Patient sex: M
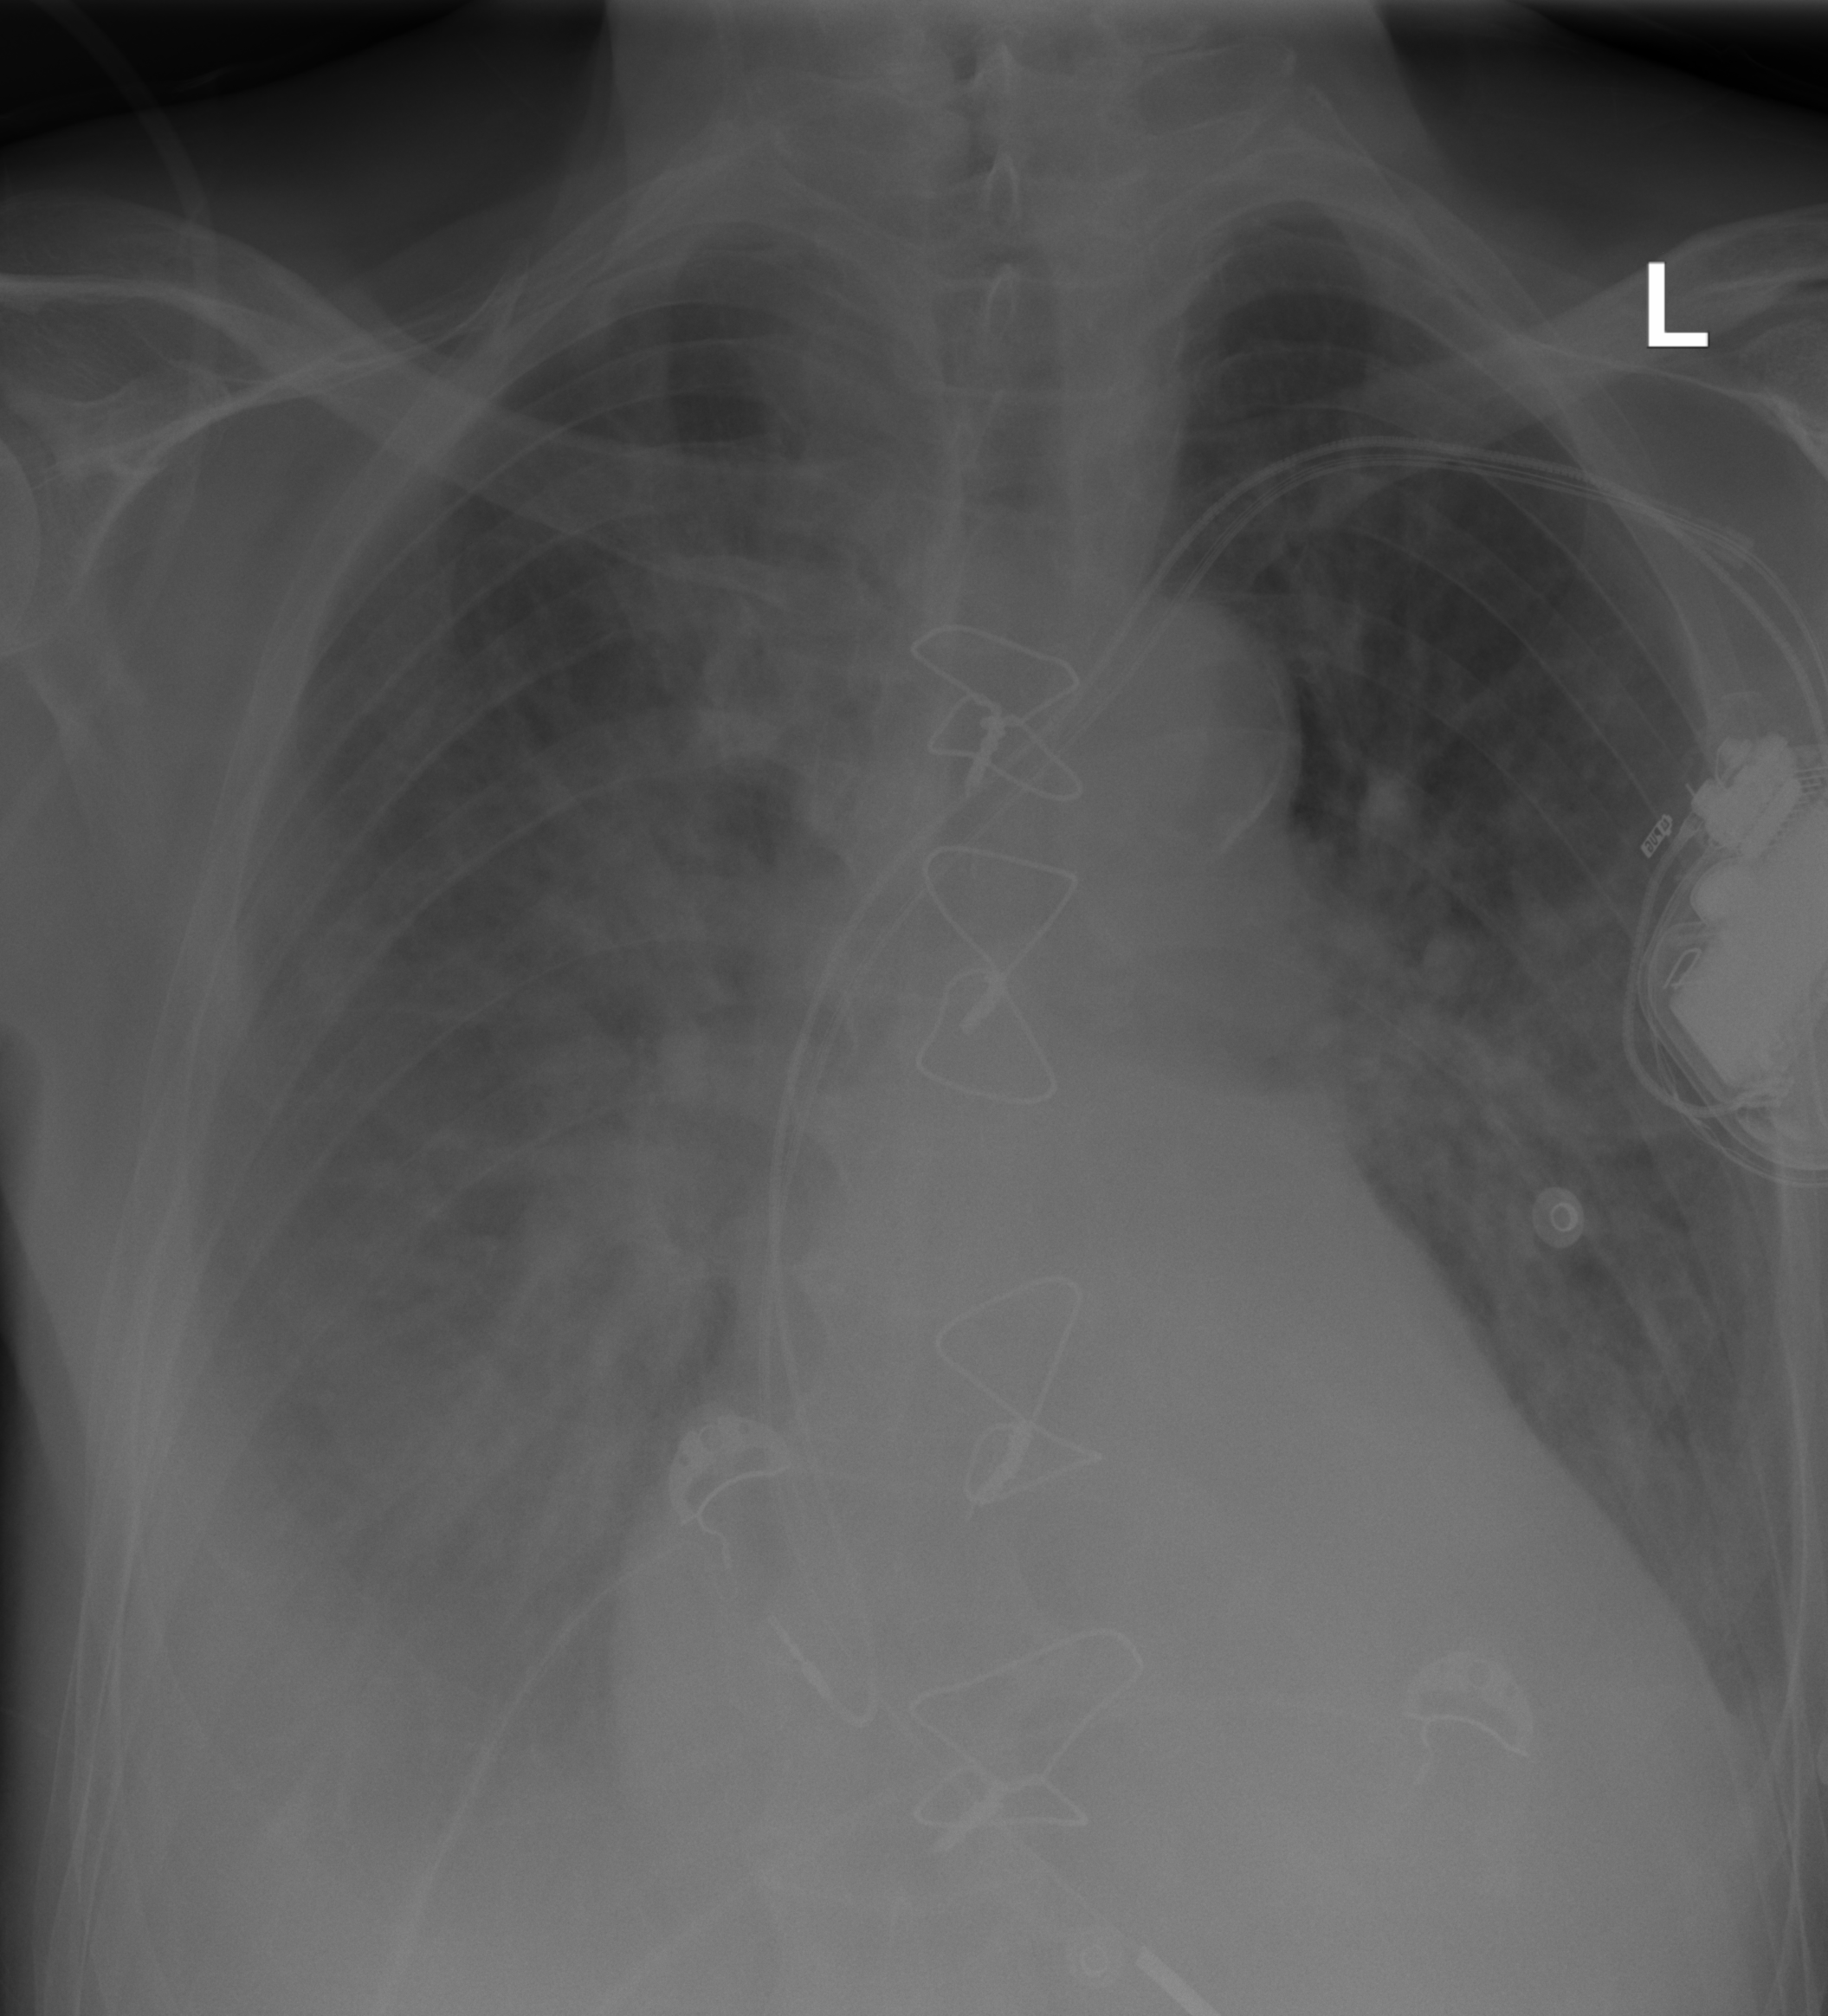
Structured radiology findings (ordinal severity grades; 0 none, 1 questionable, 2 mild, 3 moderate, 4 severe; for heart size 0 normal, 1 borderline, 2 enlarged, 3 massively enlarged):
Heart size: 2
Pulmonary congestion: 2
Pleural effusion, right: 2
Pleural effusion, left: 0
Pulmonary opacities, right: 2
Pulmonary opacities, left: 2
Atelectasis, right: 3
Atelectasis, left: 2